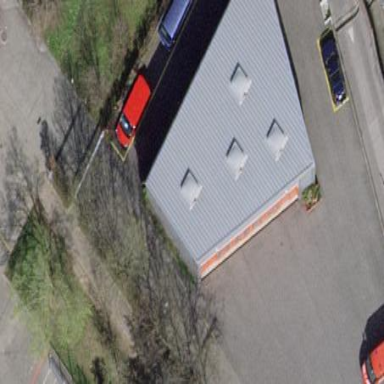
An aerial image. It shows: Fire station building.